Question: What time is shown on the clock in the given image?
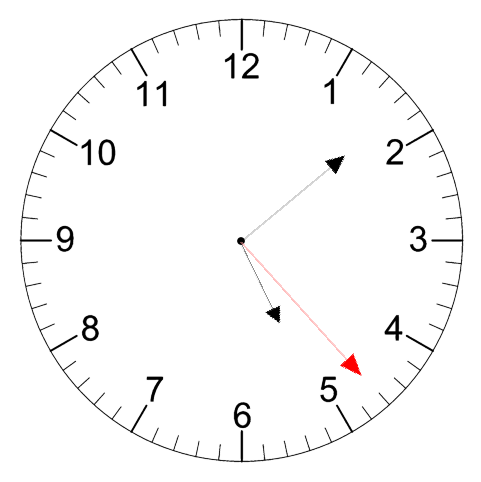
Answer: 05:08:23